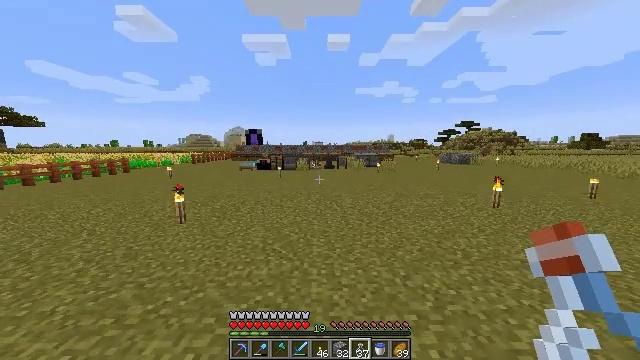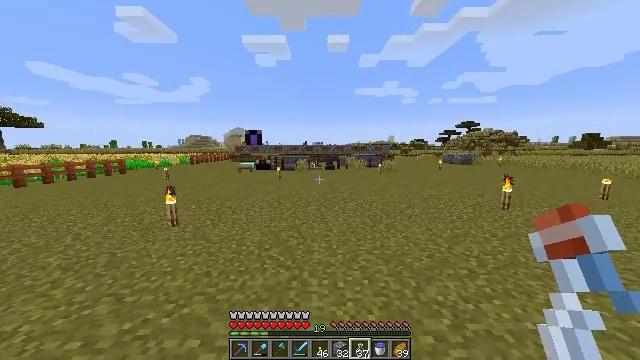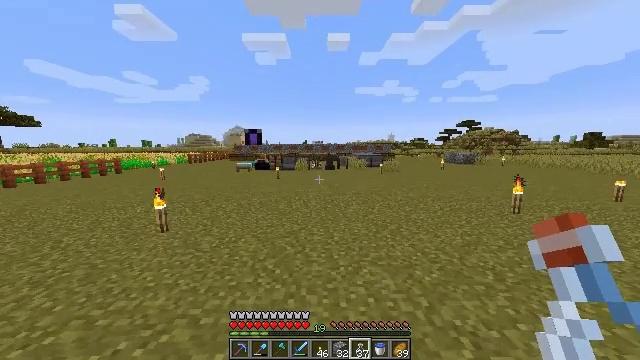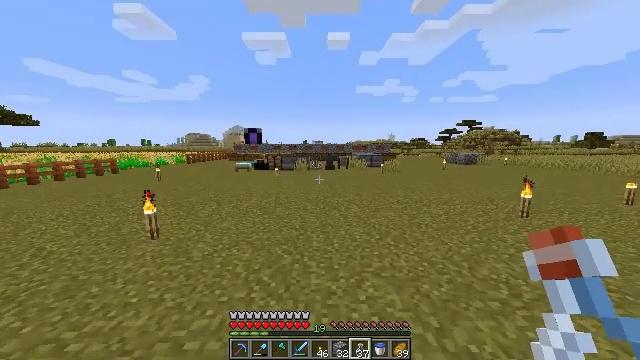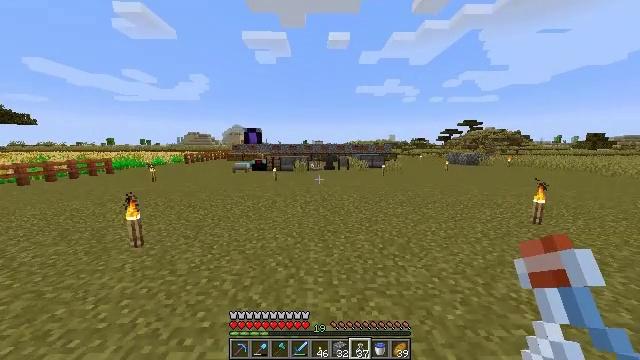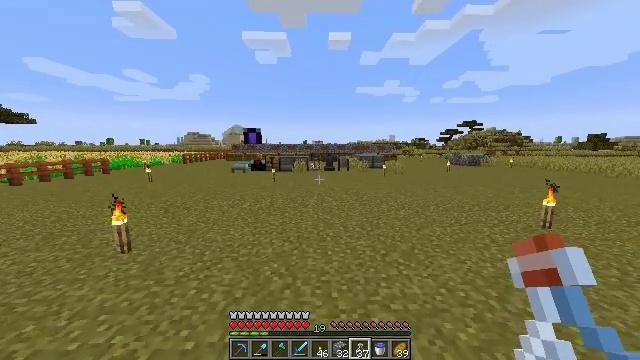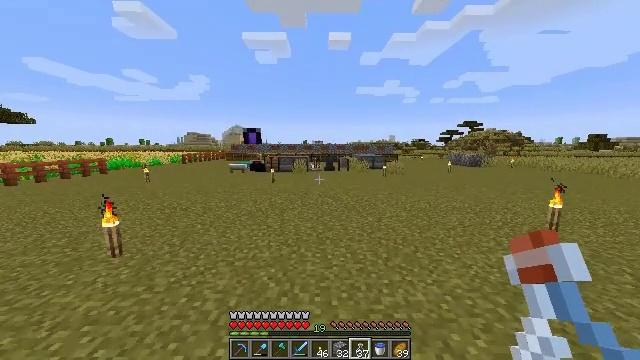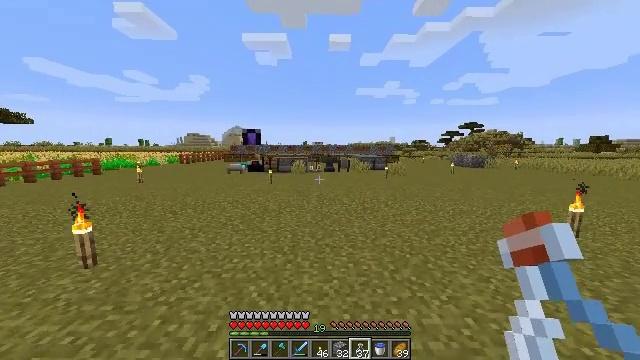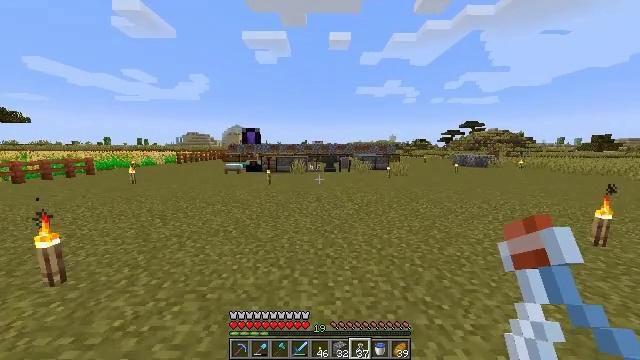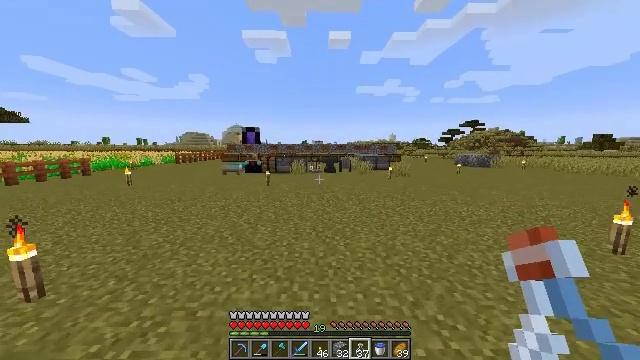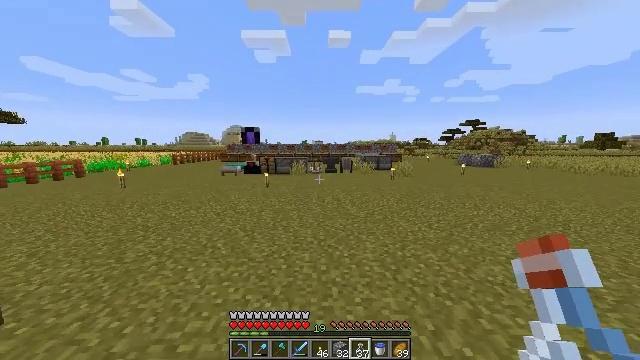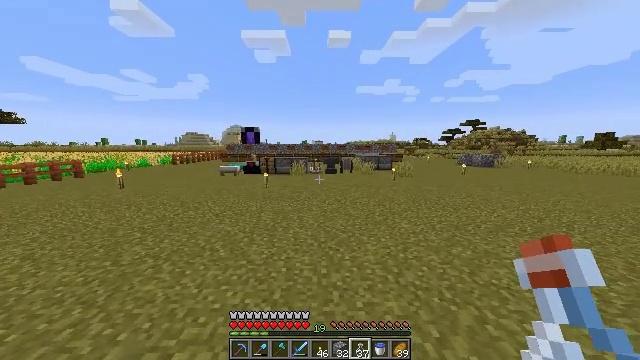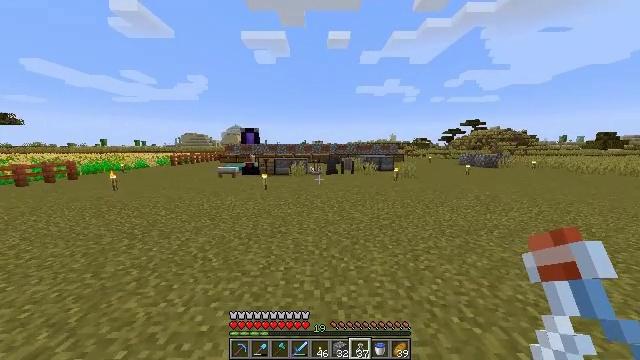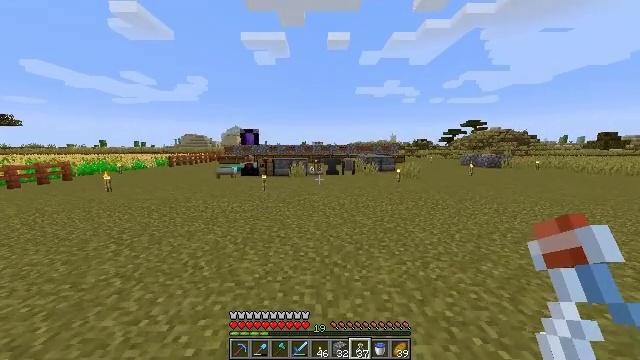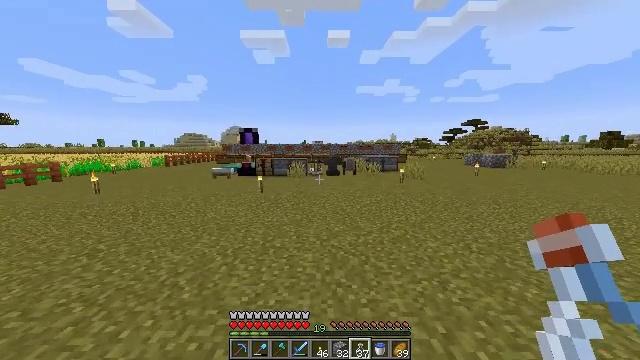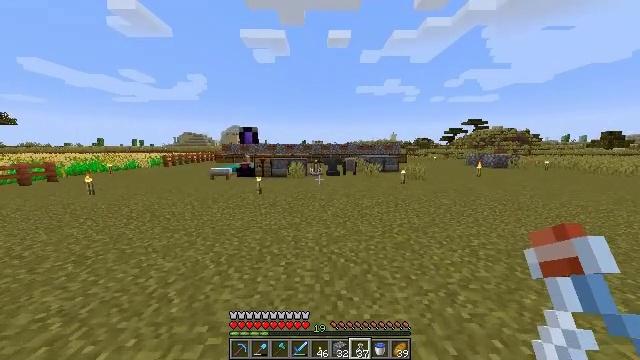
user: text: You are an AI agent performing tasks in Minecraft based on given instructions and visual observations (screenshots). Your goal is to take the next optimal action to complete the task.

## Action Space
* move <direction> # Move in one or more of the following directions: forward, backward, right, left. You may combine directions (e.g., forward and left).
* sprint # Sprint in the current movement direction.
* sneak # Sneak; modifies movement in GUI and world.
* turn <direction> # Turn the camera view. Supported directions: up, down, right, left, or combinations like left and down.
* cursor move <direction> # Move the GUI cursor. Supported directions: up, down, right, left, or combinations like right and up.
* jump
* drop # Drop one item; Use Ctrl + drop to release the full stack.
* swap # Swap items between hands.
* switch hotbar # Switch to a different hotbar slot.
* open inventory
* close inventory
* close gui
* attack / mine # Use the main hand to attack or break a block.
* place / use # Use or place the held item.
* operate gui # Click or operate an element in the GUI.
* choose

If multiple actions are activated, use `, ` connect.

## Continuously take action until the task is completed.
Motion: motion action
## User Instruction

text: Remove a glass bottle from the inventory.
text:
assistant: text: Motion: move forward, sprint
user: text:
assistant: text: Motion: move forward, sprint
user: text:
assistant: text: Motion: move forward, sprint
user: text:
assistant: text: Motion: move forward, sprint
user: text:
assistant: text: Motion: move forward, sprint
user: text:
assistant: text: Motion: move forward, sprint
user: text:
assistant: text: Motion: move forward, sprint
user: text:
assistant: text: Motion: move forward, sprint
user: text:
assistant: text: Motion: move forward, sprint
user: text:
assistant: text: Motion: move forward, sprint
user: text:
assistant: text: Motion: move forward, sprint
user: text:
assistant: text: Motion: move forward, sprint
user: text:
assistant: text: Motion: move forward, sprint
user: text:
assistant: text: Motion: move forward, sprint
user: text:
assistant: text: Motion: move forward, sprint
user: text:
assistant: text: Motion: move forward, sprint
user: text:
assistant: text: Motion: move forward, sprint
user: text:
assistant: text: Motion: move forward, sprint
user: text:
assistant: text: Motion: move forward, sprint
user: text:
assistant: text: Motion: move forward, sprint
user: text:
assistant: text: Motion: move forward, sprint
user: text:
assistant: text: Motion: move forward, sprint
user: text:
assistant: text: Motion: move forward, sprint
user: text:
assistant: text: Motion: move forward, sprint
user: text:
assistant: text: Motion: move forward, sprint
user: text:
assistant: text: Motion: move forward, sprint
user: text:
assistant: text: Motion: move forward, sprint
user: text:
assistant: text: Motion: move forward, sprint
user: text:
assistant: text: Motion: move forward, sprint
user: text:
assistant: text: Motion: move forward, sprint